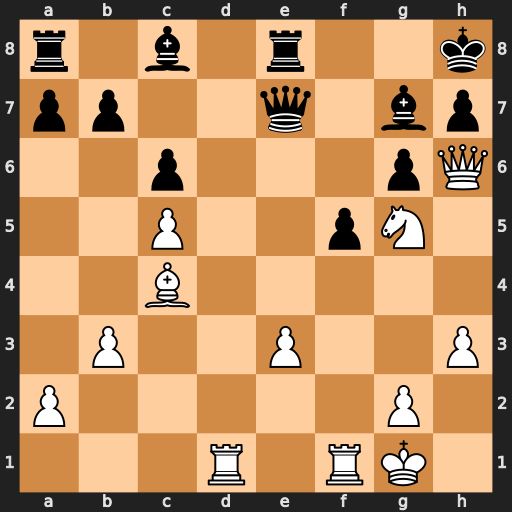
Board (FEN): r1b1r2k/pp2q1bp/2p3pQ/2P2pN1/2B5/1P2P2P/P5P1/3R1RK1
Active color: w
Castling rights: -
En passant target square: -
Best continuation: Qxh7#